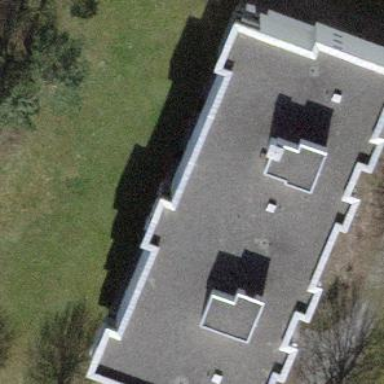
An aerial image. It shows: Residential building.